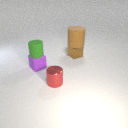
small red metal cylinder to the right of small purple rubber cube